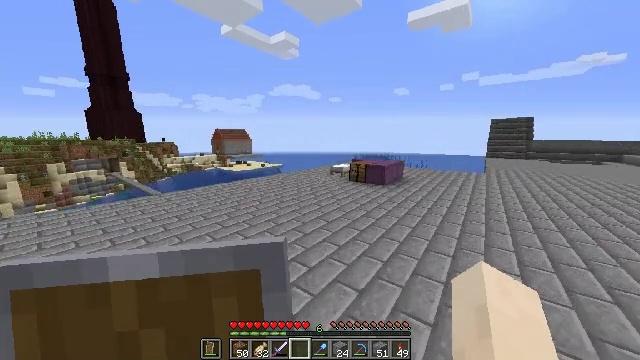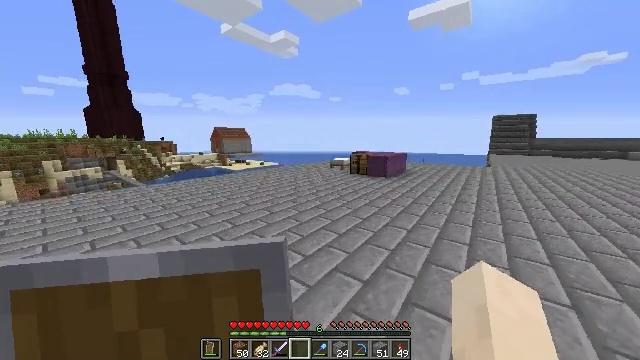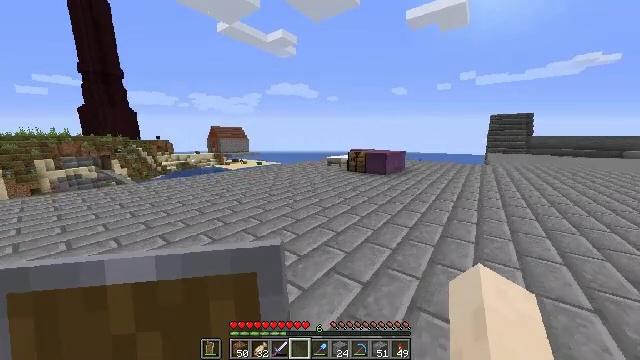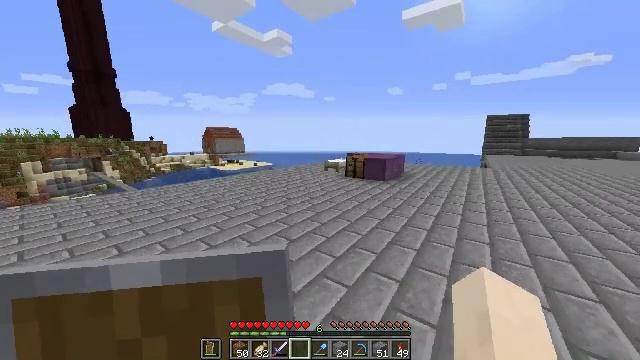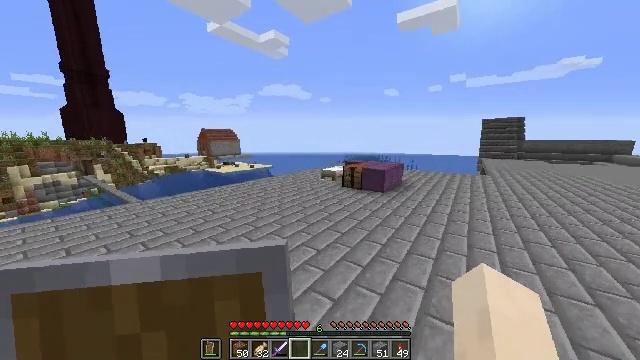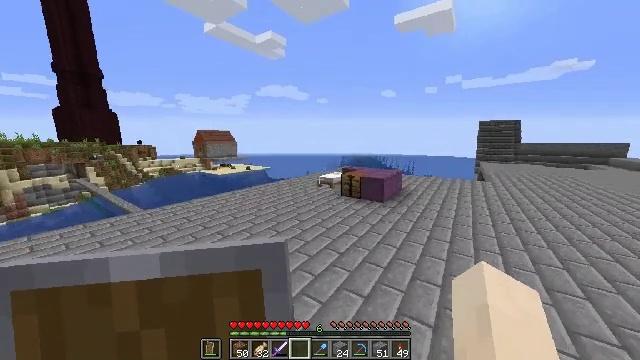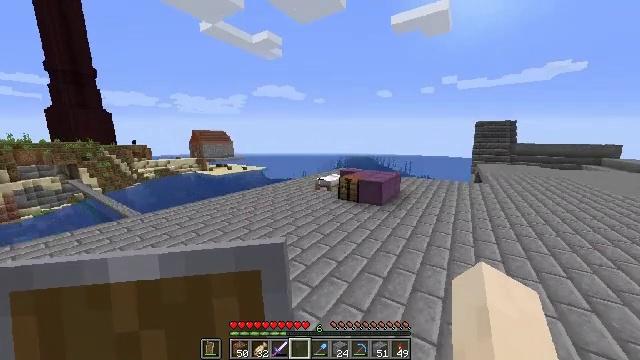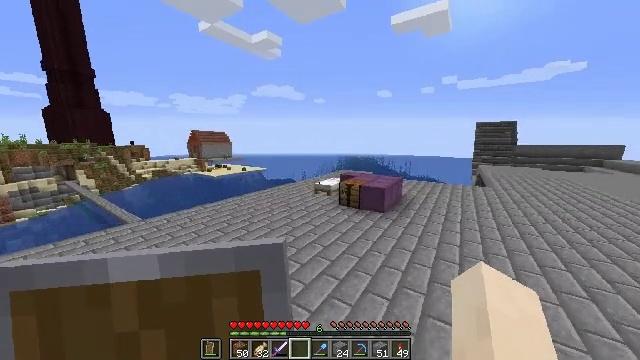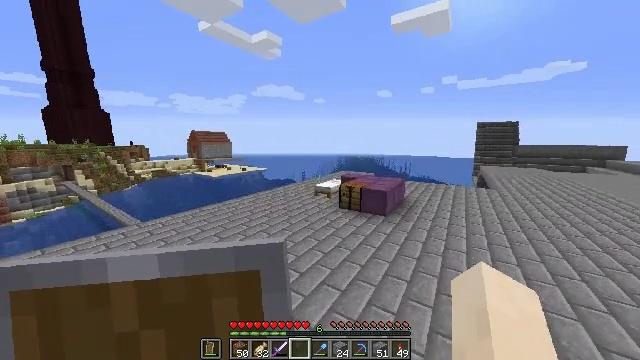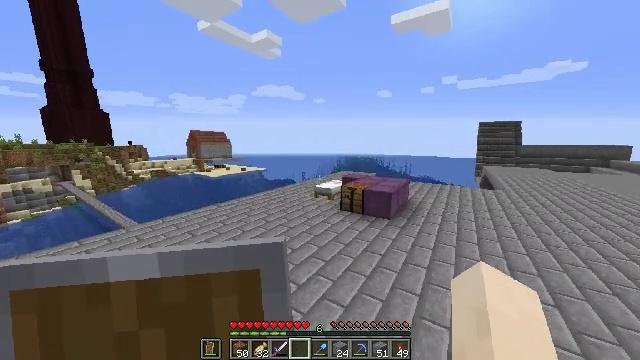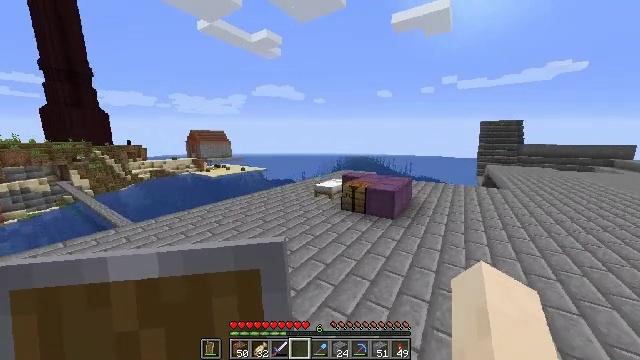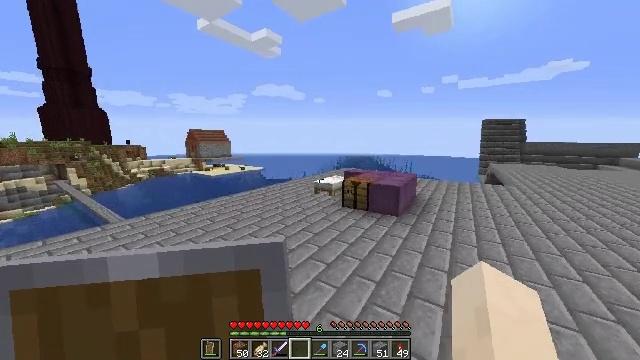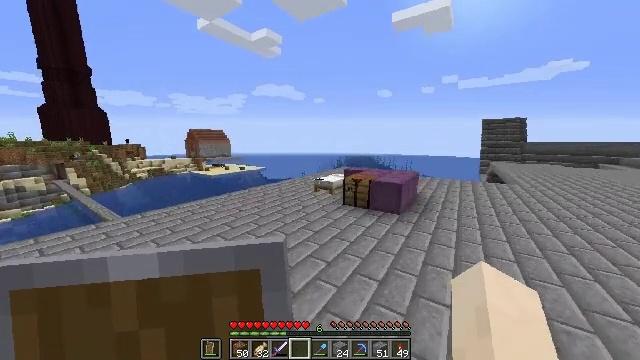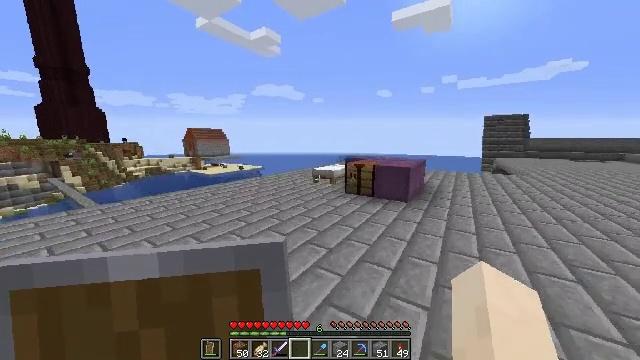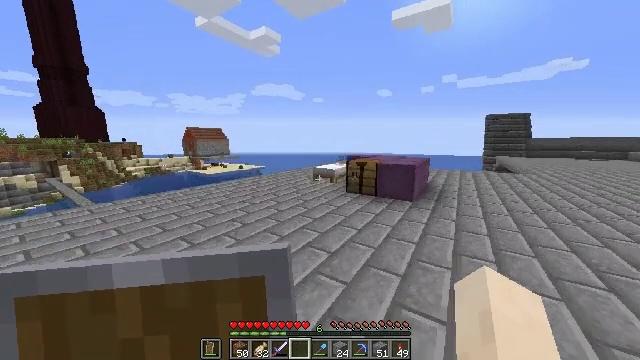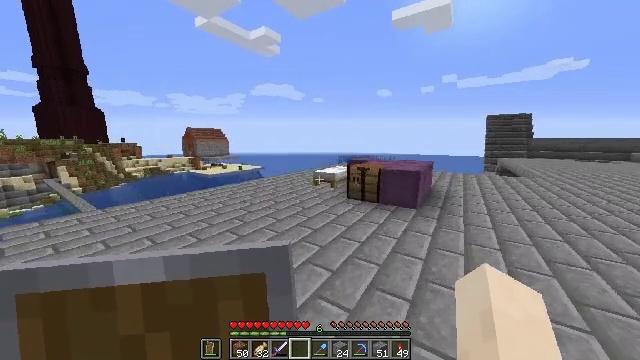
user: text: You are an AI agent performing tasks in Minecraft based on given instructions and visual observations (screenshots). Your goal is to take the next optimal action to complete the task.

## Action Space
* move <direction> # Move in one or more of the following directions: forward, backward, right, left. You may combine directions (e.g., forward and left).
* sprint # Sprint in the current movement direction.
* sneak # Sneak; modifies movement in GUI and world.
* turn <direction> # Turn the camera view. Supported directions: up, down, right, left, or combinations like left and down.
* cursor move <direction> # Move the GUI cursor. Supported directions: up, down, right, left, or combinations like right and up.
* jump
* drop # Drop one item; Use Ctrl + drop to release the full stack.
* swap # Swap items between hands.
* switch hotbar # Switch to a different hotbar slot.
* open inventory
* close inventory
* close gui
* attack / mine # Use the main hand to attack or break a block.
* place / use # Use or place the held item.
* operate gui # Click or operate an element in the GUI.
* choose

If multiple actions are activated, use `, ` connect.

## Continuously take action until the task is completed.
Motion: motion action
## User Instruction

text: Open the crafting table to create a stone slab.
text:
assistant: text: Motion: move forward, jump
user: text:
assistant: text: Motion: move forward, jump
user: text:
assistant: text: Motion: move forward, jump
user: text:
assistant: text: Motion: move forward, jump
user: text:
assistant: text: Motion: move forward, jump
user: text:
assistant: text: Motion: move forward, jump
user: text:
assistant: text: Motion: move forward, jump
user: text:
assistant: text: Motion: move forward, jump
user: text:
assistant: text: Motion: move forward, jump
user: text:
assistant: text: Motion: move forward, jump
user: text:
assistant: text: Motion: move forward, jump
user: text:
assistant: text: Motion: move forward, jump
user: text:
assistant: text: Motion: move forward, jump
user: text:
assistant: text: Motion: move forward, jump
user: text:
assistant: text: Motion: move forward, jump
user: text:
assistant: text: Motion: move forward, jump
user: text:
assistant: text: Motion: move forward, jump
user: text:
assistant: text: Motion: move forward, turn right, jump
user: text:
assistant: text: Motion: move forward, turn right, jump
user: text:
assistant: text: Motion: move forward, turn right, jump
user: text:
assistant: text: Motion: move forward, turn right
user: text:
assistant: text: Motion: move forward, turn right and down
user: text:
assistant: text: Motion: move forward, turn right and down
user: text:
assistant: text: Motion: move forward, turn right and down
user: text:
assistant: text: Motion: turn down
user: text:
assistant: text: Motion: turn down
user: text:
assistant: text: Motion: no_op
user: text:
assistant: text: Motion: use / place
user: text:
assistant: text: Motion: use / place
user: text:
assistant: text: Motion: use / place